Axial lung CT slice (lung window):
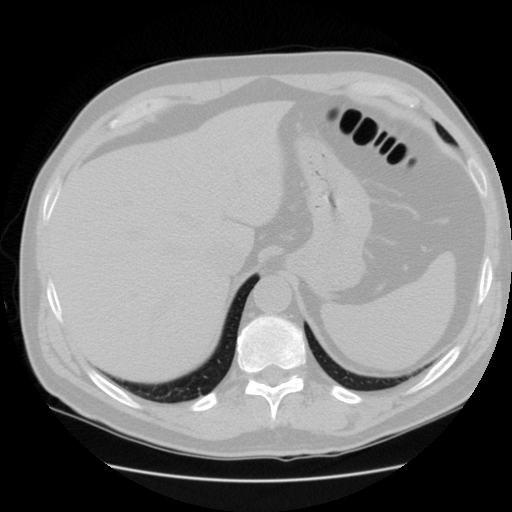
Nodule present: no